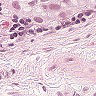
Metastatic tissue present: yes